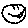
Label: smiley face